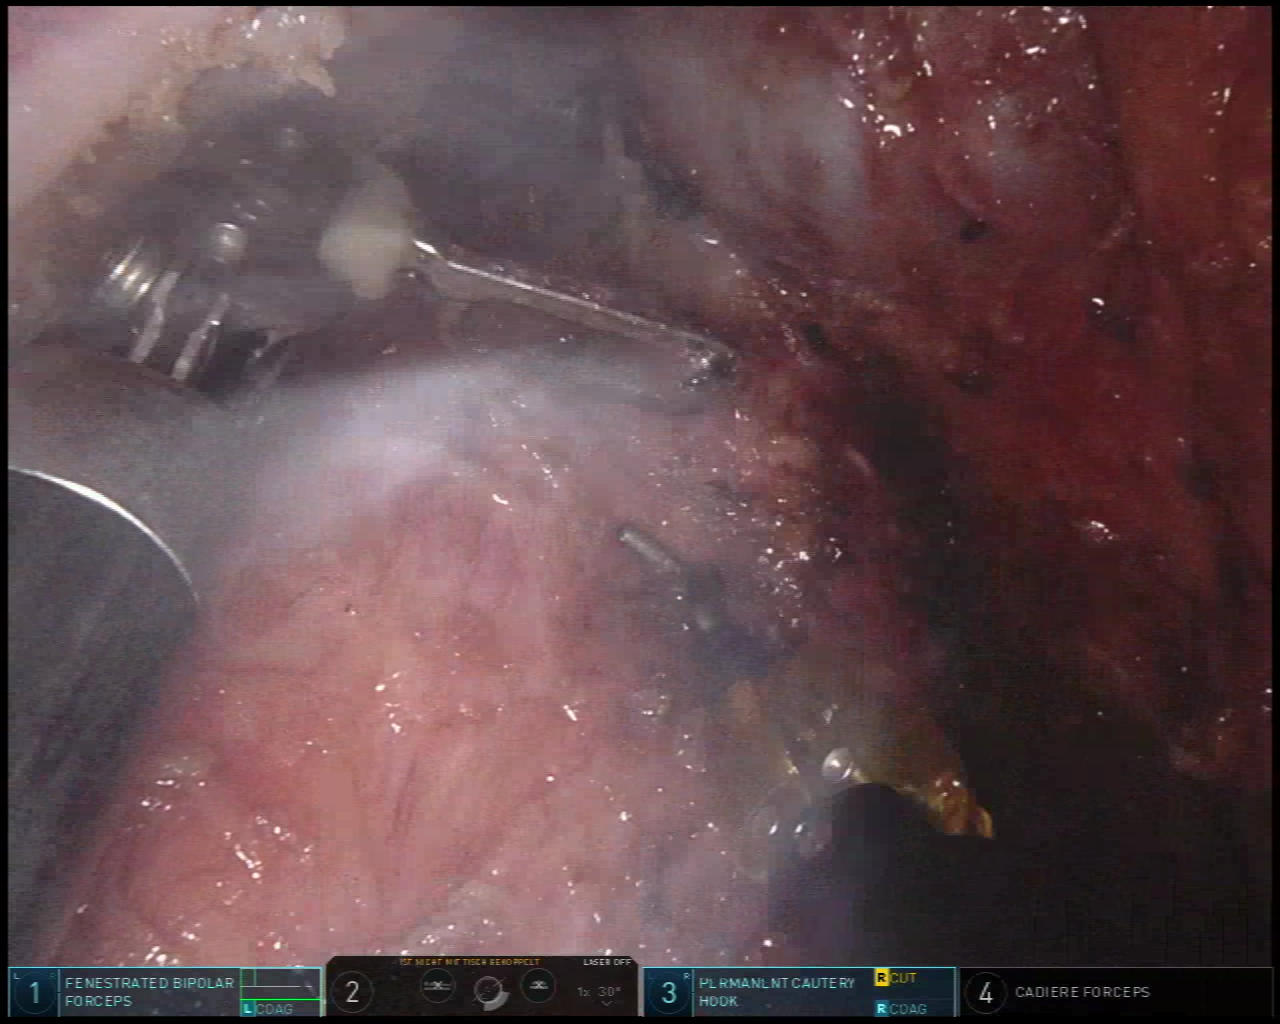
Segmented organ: vesicular_glands
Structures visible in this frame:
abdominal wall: no
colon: no
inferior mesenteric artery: no
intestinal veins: no
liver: no
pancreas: no
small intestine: no
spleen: no
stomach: no
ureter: no
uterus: no
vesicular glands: yes